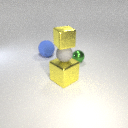
large yellow metal cube in front of small green metal sphere